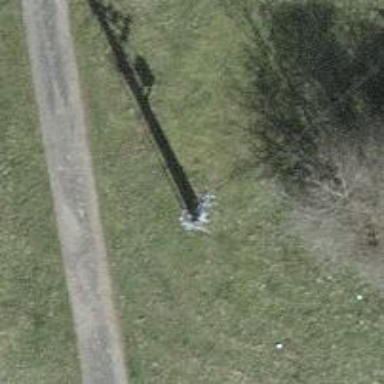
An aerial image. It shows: Distribution transformer on power pole.